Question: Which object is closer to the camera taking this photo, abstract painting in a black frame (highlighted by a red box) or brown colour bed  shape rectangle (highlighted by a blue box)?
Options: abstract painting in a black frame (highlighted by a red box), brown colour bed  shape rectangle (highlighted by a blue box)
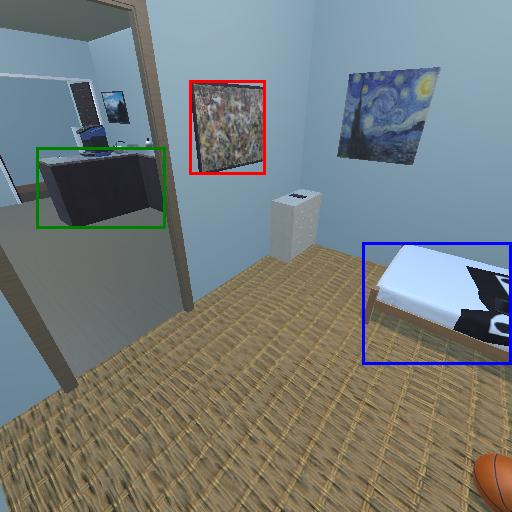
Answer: abstract painting in a black frame (highlighted by a red box)